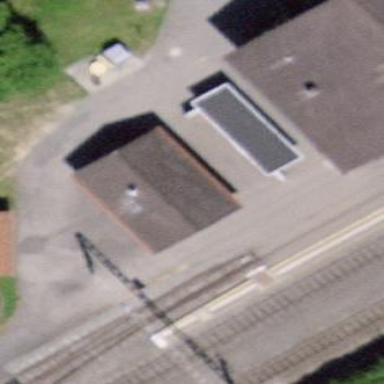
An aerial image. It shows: Transportation building.